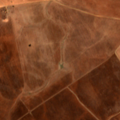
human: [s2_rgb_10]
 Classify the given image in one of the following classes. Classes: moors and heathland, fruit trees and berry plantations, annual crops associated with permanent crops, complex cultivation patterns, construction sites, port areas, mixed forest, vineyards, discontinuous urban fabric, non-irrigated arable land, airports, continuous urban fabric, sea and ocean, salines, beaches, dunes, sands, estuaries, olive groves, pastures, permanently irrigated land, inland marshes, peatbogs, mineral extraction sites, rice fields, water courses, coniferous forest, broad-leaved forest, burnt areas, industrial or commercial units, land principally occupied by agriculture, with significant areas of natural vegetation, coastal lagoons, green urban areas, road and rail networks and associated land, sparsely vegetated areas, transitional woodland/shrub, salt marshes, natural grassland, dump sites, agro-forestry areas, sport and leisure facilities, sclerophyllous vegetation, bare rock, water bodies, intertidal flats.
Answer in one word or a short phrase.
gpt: non-irrigated arable land